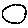
Label: circle